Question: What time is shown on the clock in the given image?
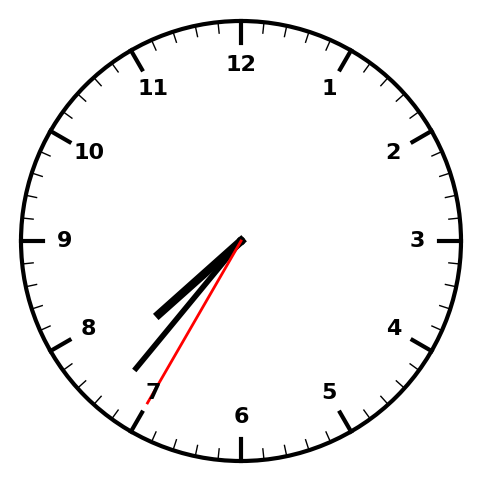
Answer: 07:36:35